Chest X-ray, PA view. Patient: 62 years old, sex M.
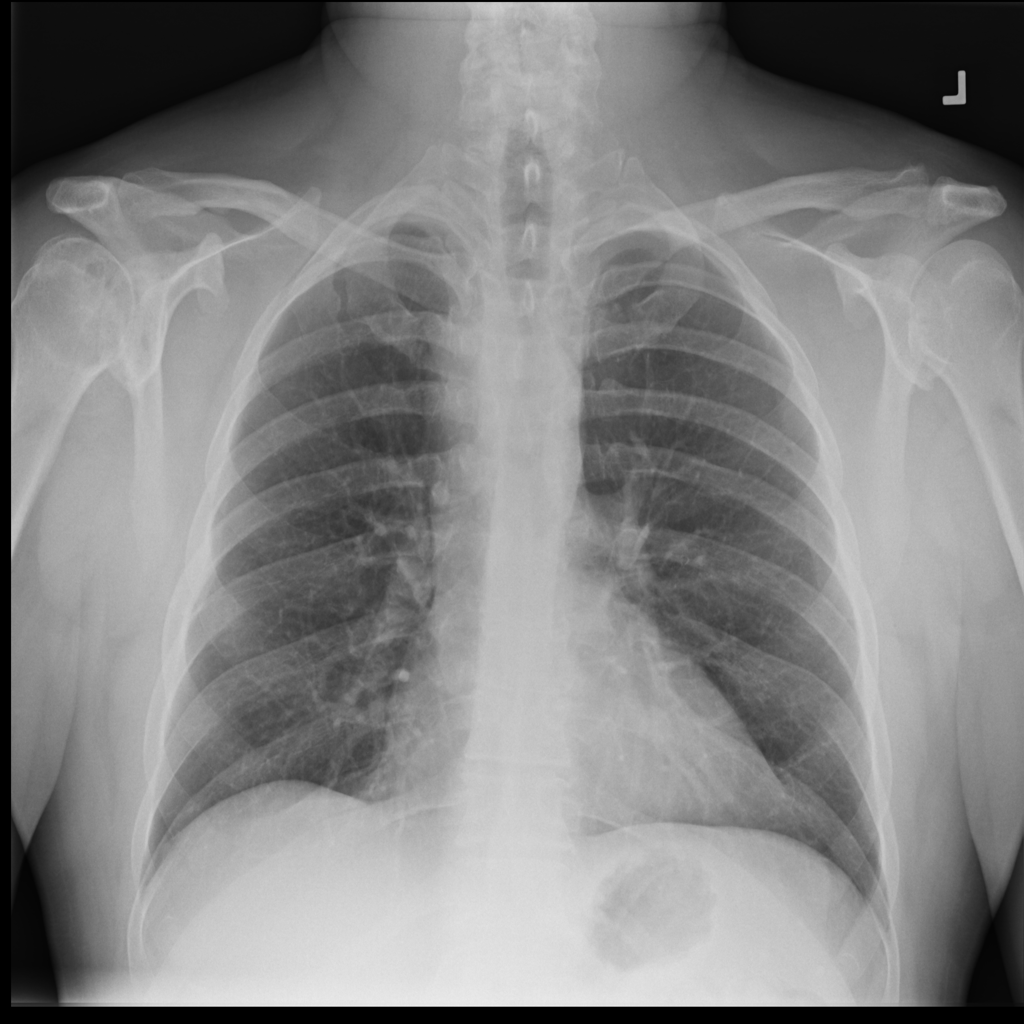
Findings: Infiltration